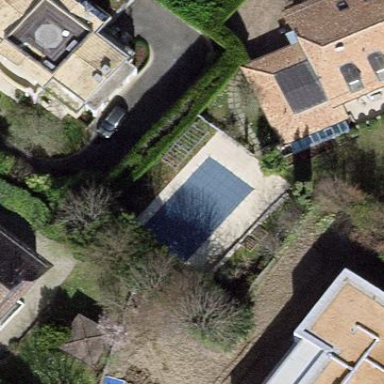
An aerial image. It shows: Swimming pool located in leisure land.